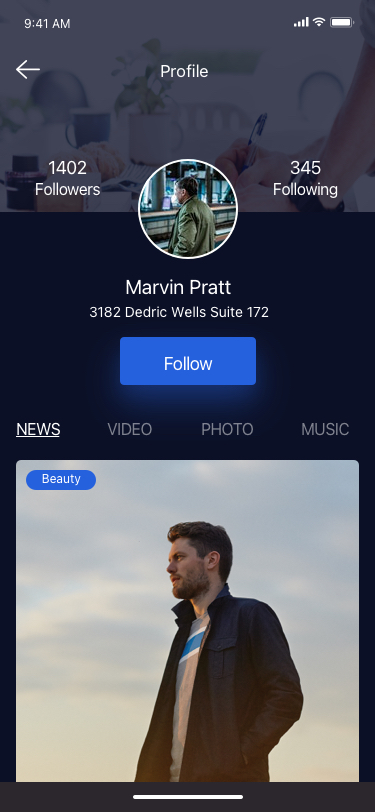
Text in this UI design:
Beauty
Follow
3182 Dedric Wells Suite 172
Marvin Pratt
Profile
Followers
1402
Following
345
News
photo
Video
Music